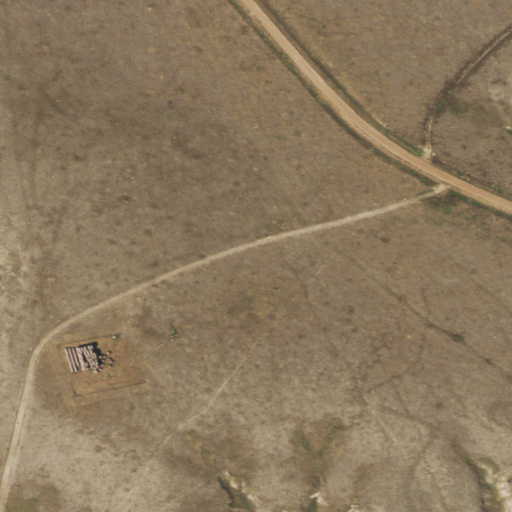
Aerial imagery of mountain in Wyoming named Sheldon Hill containing only grassland